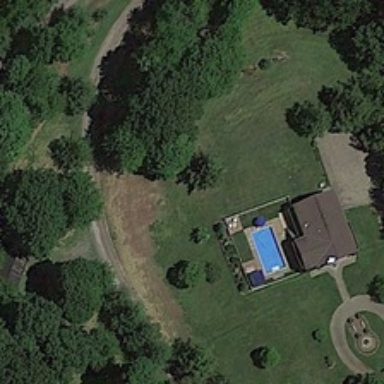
A building with a swimming pool is surrounded by many green trees and meadows .